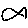
Label: fish